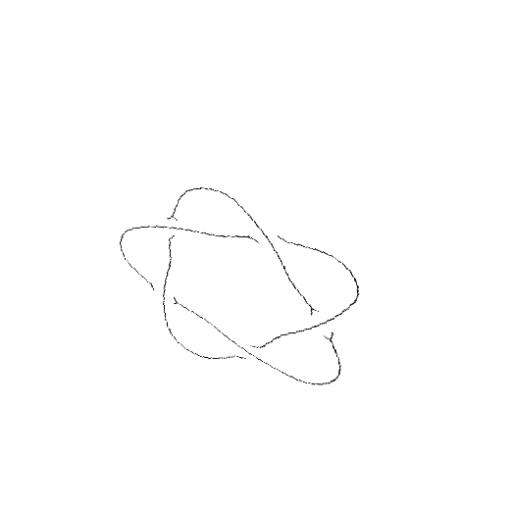
Crossing number: 5